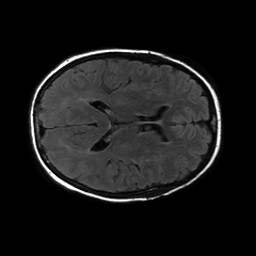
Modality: FLAIR
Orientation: axial
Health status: ill
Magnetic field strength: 3 T